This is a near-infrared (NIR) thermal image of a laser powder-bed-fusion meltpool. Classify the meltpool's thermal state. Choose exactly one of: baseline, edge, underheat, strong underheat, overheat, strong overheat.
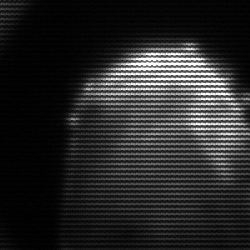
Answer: edge